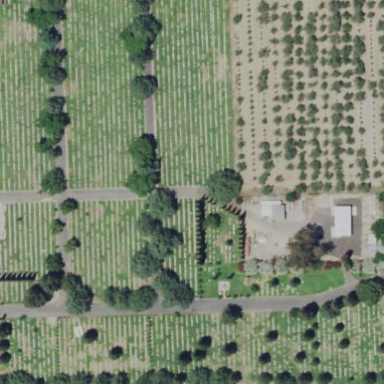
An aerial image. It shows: Cemetery.